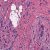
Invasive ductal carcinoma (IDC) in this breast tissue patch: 1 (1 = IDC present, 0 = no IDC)